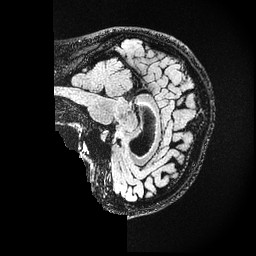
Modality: FLAIR
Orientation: sagittal
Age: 29
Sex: female
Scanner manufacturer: ge
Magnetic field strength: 3 T
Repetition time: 4.802 s
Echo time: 0.1162 s